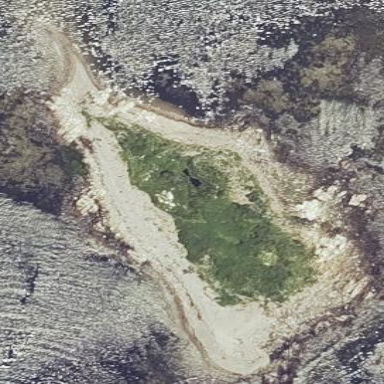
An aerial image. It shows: Islet along the natural coastline.